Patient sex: F
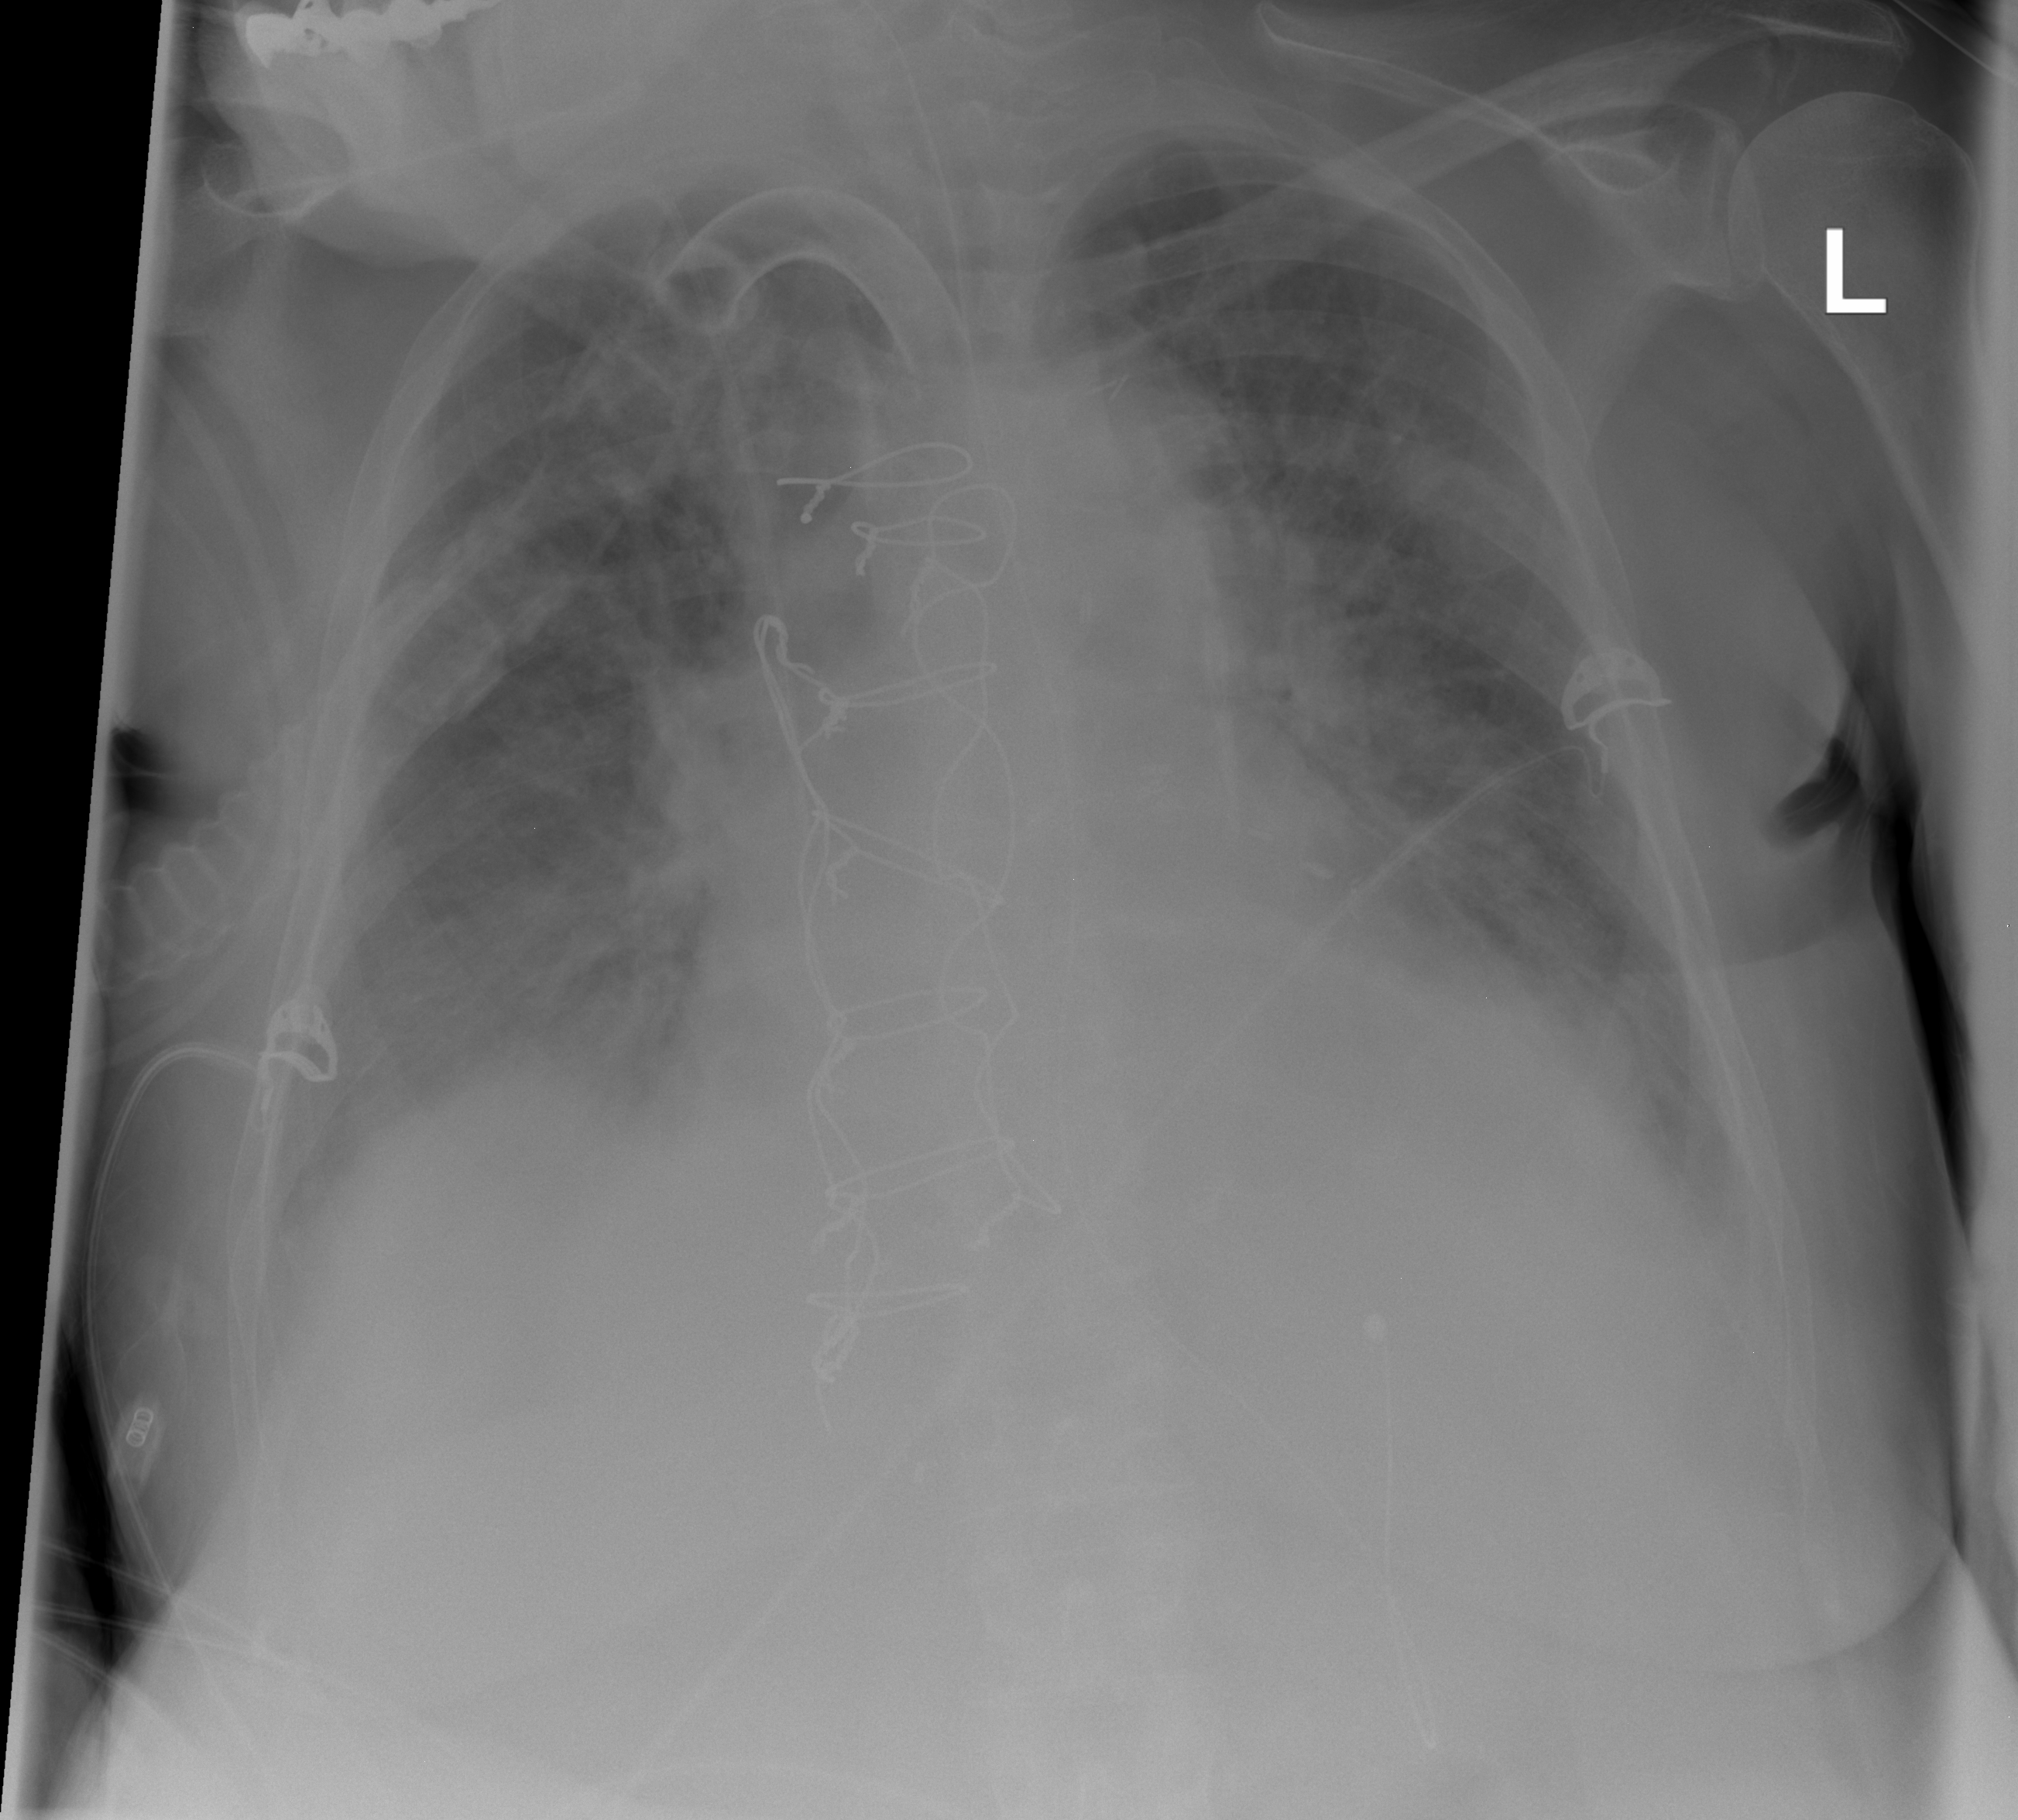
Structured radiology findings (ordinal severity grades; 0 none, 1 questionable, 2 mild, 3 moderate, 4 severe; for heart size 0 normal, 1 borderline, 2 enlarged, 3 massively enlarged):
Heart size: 2
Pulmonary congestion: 2
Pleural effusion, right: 2
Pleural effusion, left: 2
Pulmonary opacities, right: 0
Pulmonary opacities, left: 0
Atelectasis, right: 2
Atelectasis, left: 2